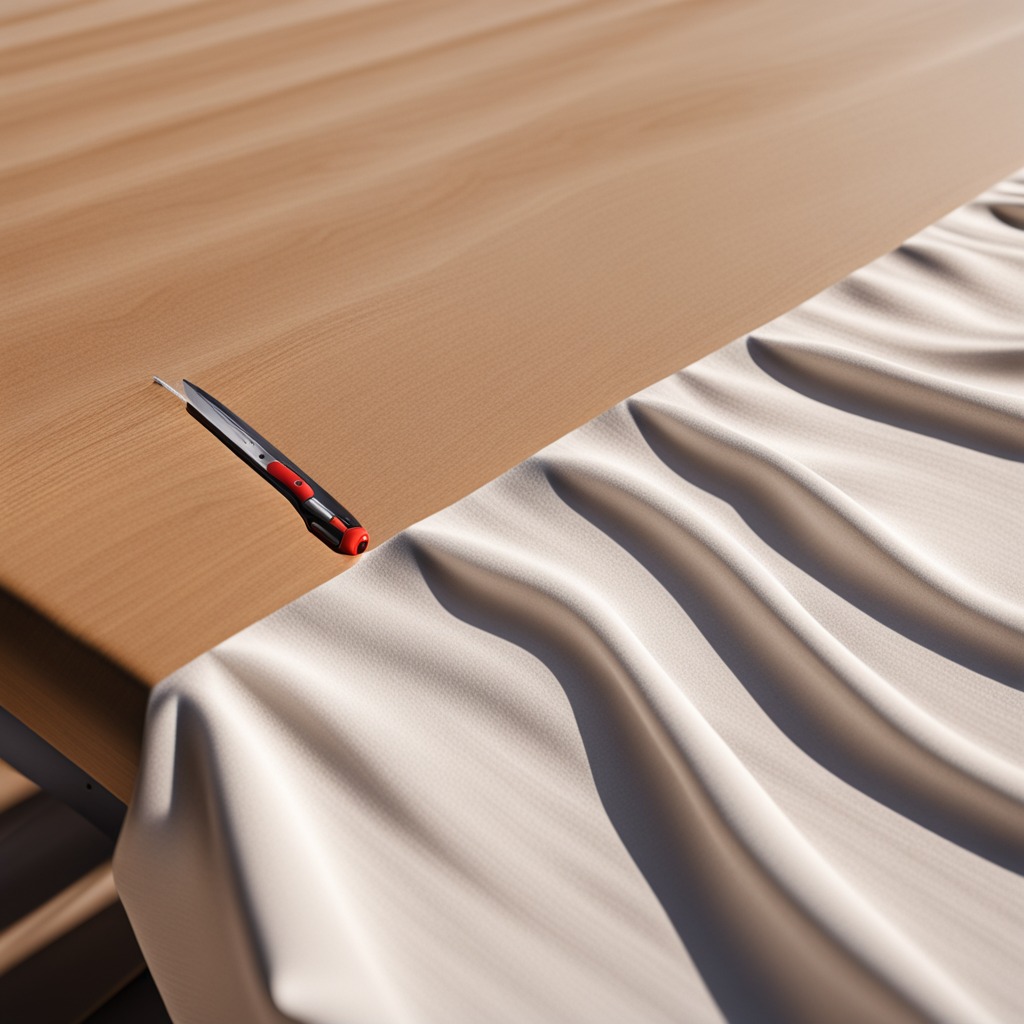
A utility knife is lying on the wooden table in an outdoor workshop.